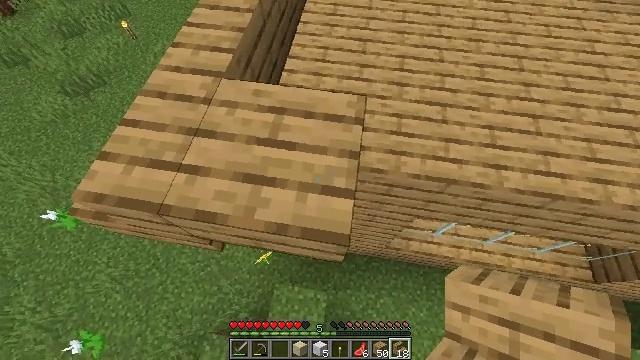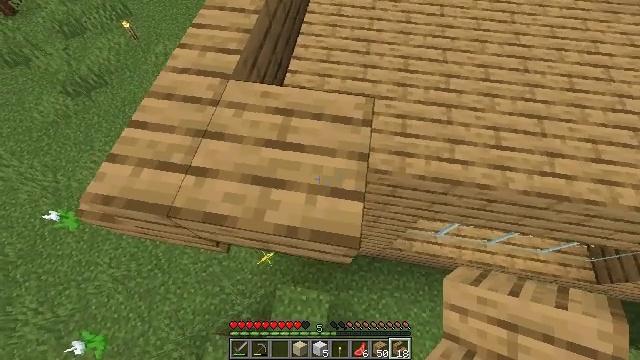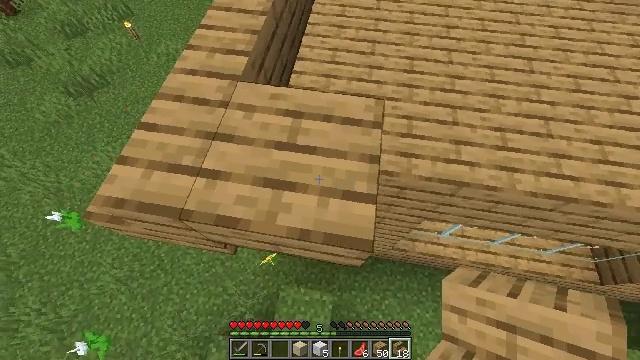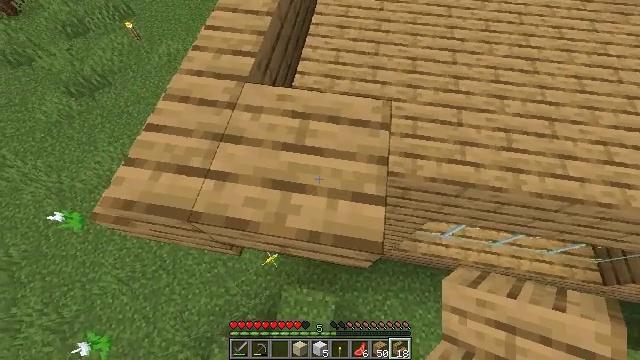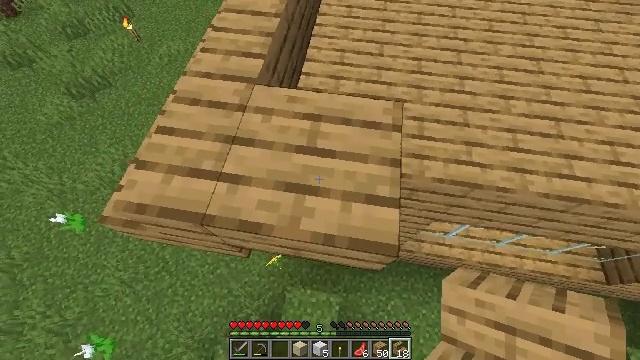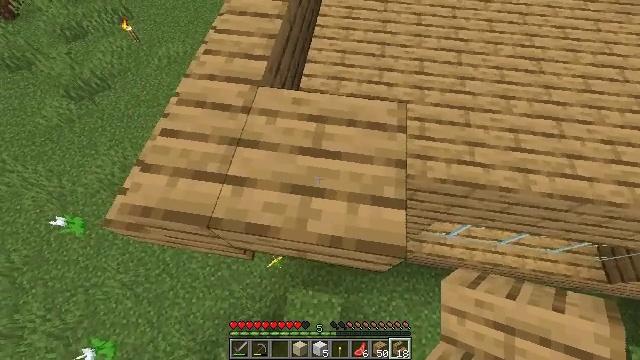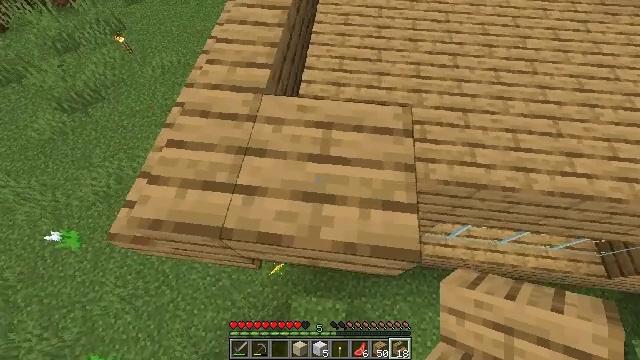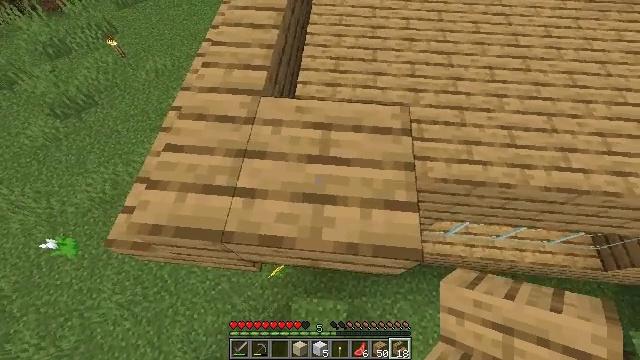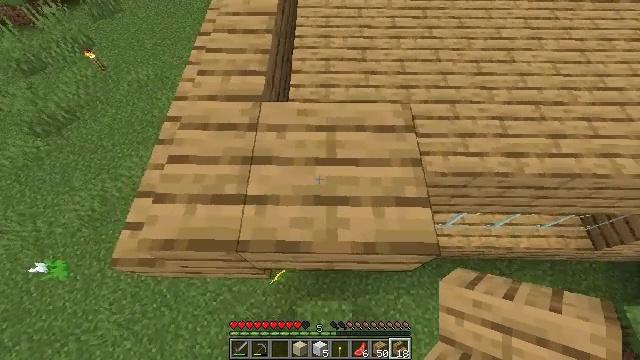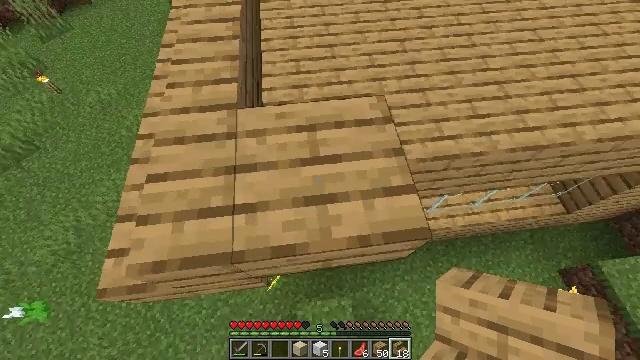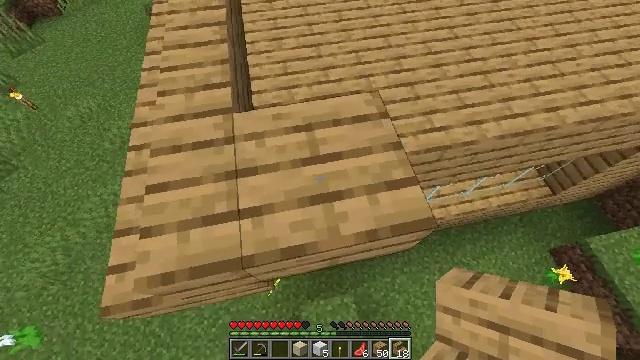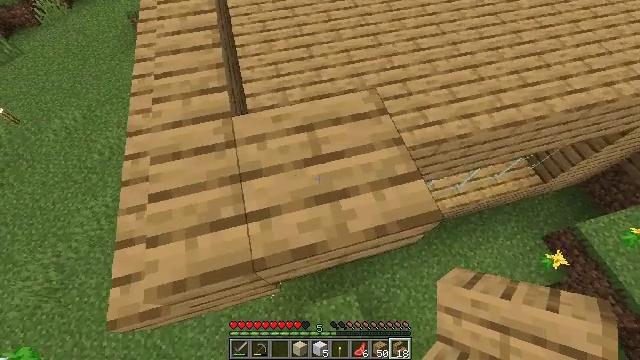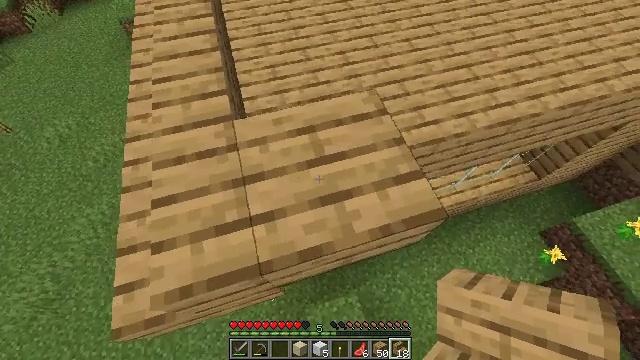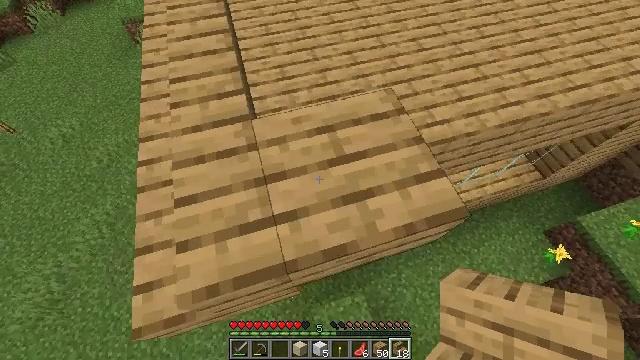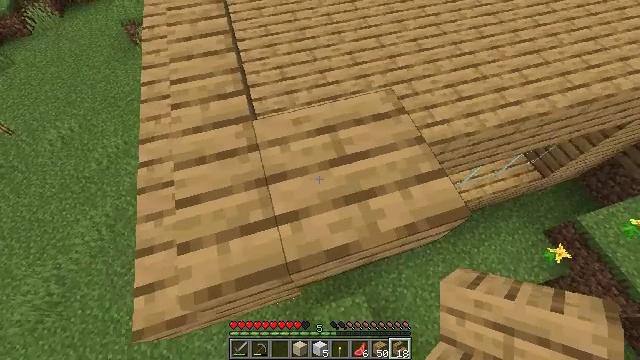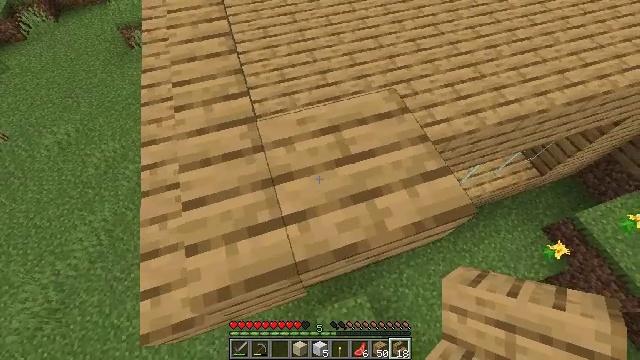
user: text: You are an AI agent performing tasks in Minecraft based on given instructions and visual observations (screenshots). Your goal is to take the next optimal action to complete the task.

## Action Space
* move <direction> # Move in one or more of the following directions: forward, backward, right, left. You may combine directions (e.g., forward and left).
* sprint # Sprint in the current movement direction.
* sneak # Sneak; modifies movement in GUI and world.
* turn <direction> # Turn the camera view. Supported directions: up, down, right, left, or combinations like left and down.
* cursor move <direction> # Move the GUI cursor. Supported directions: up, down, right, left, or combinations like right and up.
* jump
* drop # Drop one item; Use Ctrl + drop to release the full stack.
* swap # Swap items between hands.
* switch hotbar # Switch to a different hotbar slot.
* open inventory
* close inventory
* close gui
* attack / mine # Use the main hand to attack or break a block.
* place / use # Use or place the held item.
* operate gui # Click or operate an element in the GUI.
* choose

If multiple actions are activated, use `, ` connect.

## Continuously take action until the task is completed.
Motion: motion action
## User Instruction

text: Break the oak stairs.
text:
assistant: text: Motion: move left, sneak
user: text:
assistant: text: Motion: move left, sneak
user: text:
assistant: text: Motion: move left, sneak
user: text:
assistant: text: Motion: move left, sneak
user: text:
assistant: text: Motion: move left, sneak
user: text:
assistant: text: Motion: move left, sneak, turn right and up
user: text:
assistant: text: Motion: move left, sneak, turn right
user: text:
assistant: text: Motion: move left, sneak, turn right
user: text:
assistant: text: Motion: move left, sneak, turn right
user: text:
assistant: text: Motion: move left, sneak, turn right
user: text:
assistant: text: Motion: move left, sneak, turn right
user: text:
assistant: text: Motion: move left, sneak, turn right
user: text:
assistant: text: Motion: move left, sneak
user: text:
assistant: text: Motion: sneak
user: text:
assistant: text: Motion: sneak, turn right
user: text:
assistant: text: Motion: move left, sneak
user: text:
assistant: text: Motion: move left, sneak
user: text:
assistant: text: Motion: move left, sneak, turn right
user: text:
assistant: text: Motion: move left, sneak
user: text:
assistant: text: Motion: move left, sneak, turn right
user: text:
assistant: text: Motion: move left, sneak, turn right
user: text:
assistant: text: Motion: move left, sneak, turn right and up
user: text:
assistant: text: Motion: move left, sneak, turn right
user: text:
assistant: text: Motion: move left, sneak, turn right and up
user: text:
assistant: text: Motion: move left, sneak, turn right and up
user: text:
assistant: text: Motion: sneak, turn right
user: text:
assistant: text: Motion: sneak, turn right and up, attack / mine
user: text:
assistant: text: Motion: sneak, turn right and up, attack / mine
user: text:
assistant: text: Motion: sneak, attack / mine
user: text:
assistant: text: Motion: sneak, attack / mine